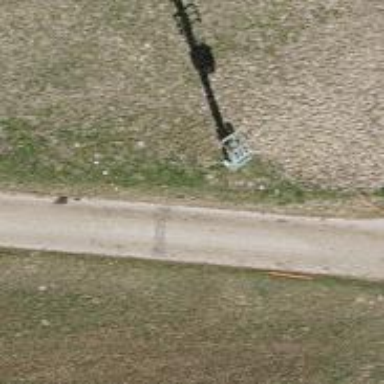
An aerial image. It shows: Power pole.